Question: I am designing a flight simulation program and I am looking for ideas on how to properly
implement such requirement.
Kindly look at my picture below. The points represents location.

The idea is this, I wanted to properly create a data structure to best represent such scenario
in java such that
- when I am in Point 1, how far I am from the last point which is Point 8?- - - when I am in Point 0-
I just wanted to assist user to help them find different route.
Is this possible and which java data structure should best fit this requirement? Also any design ideas how to implement this?
Sorry if my question might be vague, I am just trying to get as much information as I can to properly handle such requirement.
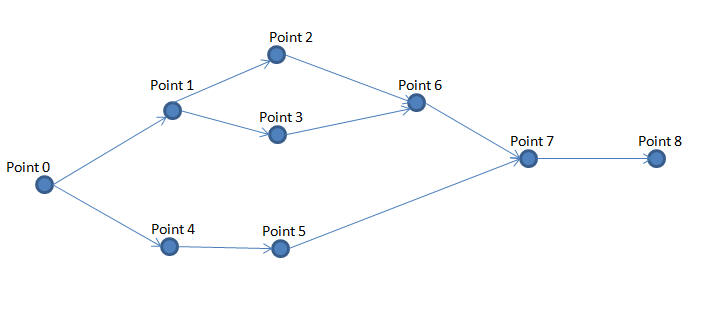
Answer: What you have is a <URL>, but there are lots of java source code for this out there.
Of course, this is not a data structure. It's simply a data structure (or a concept), used by everyone, everywhere.
Calculating steps and distances is very easy once you've implemented a weighted graph.
There are massive amounts of documentation on all of this, especially here on <URL>.